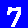
Digit: 7